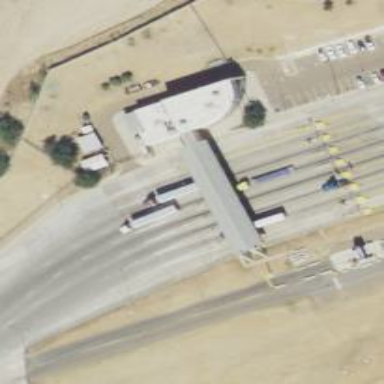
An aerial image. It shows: Border control barrier.